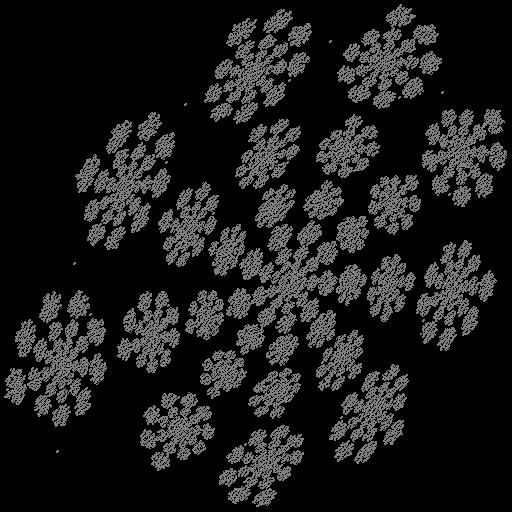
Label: flower